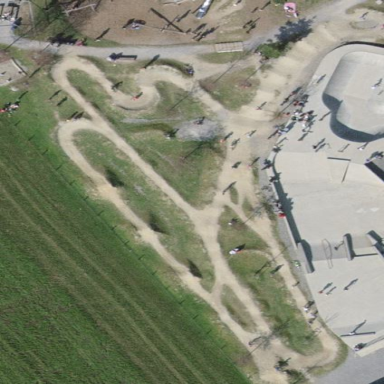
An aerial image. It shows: Biking pitch for leisure land activities.